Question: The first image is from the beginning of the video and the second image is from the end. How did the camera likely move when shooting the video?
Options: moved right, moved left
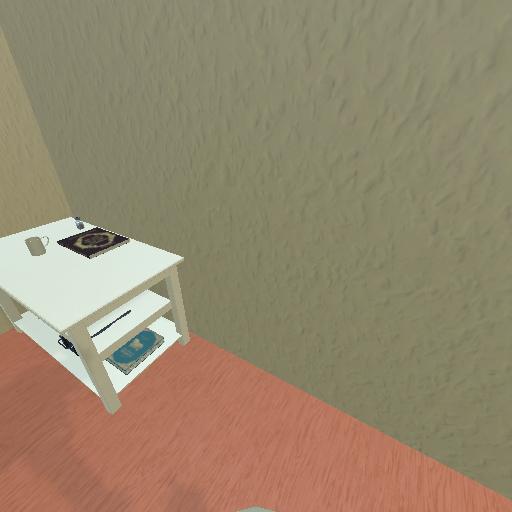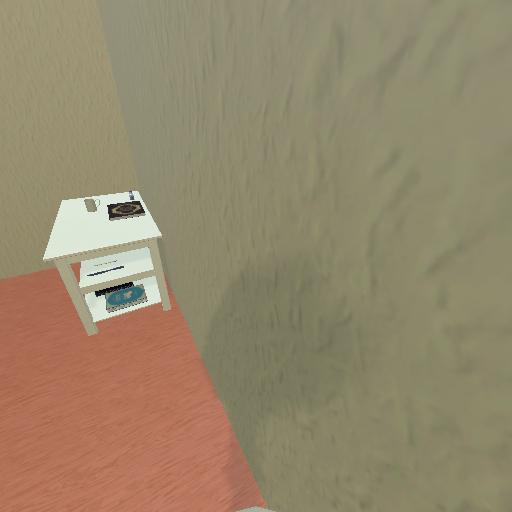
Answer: moved right